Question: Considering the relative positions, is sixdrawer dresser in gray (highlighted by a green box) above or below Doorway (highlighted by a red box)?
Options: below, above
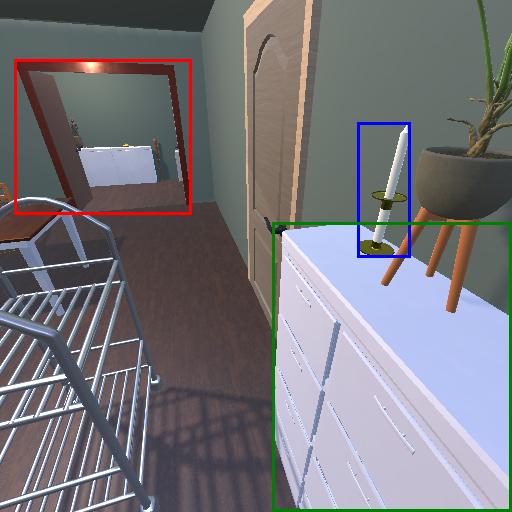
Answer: below